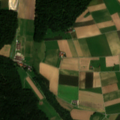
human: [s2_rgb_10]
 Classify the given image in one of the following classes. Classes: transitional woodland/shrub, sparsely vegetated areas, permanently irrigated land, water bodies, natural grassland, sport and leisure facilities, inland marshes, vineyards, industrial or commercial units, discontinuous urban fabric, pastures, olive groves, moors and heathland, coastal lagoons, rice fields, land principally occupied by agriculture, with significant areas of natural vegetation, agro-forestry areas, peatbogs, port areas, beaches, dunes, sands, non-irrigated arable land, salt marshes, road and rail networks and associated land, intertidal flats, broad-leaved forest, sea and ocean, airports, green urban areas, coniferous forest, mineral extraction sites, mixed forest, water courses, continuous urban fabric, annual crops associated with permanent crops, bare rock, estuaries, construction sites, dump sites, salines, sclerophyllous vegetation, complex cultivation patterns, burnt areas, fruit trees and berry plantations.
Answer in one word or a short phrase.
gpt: non-irrigated arable land, broad-leaved forest, mixed forest